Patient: sex F, age 74
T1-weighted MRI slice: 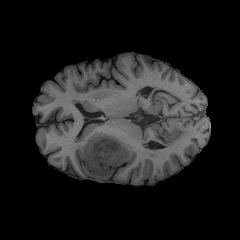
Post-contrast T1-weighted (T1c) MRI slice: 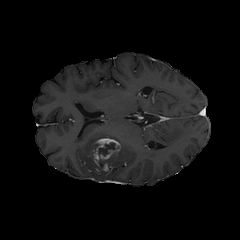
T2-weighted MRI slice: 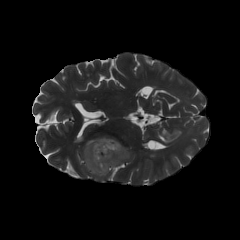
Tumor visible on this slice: yes
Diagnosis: Glioblastoma, IDH-wildtype
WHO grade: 4